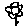
Label: flower